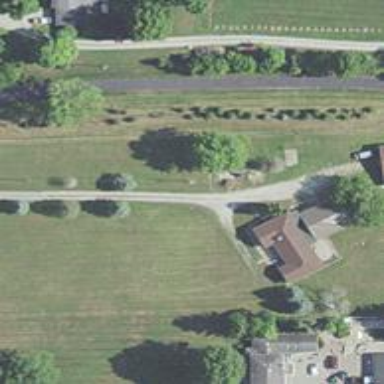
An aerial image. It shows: Driveway leading to service road.